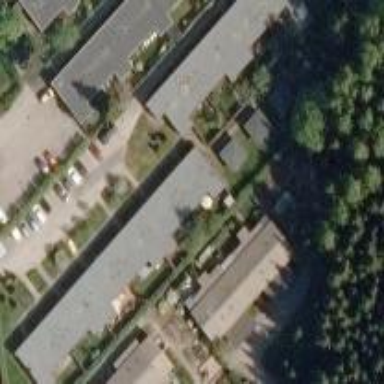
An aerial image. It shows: Terrace building.